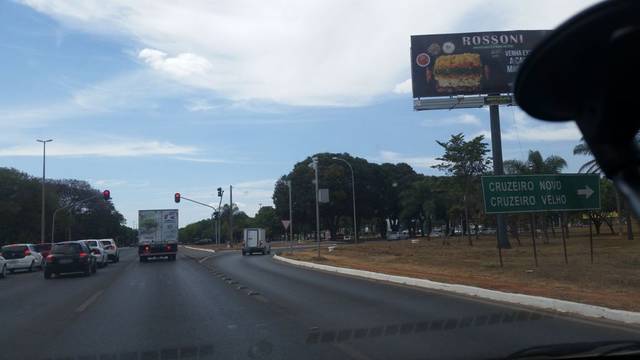
Region: Brazil
Coordinates: -15.794, -47.944